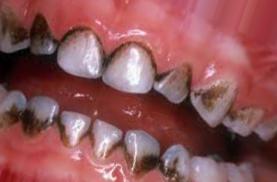
Condition: Tooth Discoloration